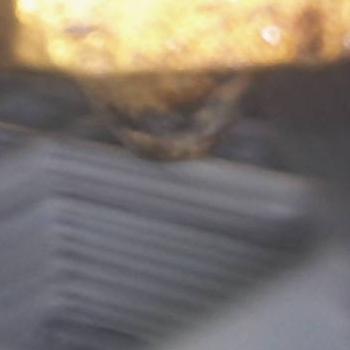
Flow rate: 112%